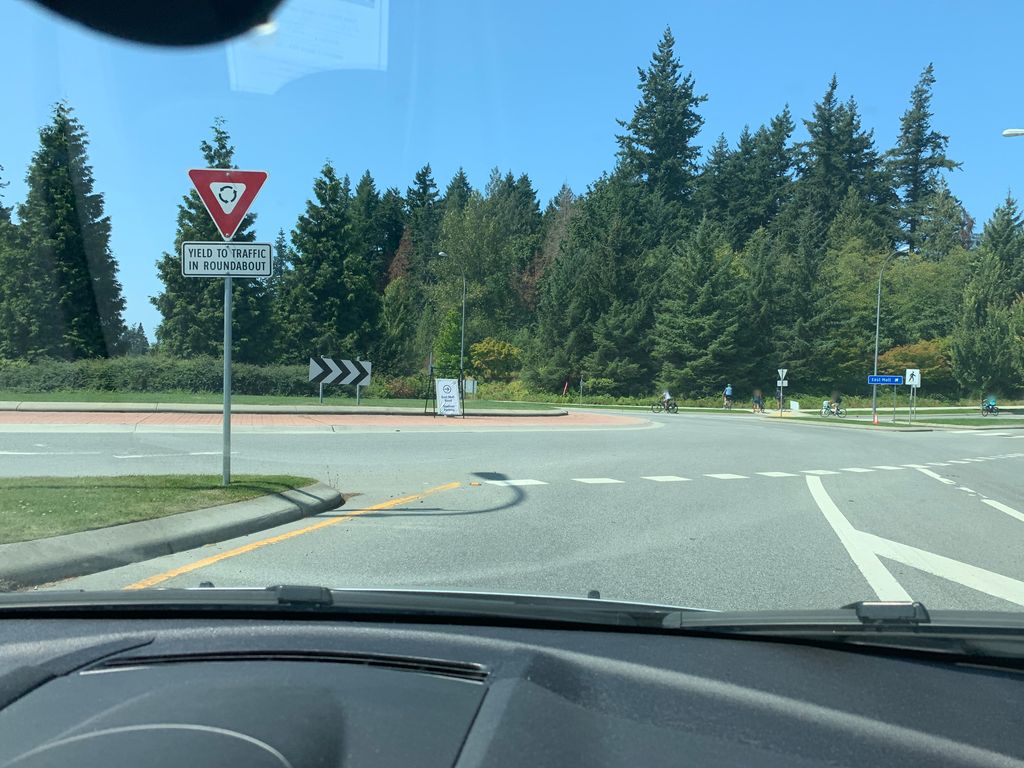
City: vancouver